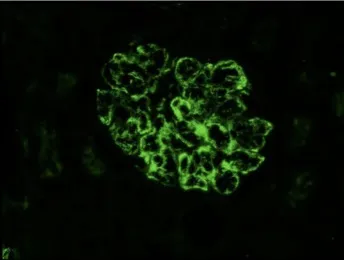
Immunofluorescence showing 2+ IgA deposits.
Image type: pathology (immunostaining)